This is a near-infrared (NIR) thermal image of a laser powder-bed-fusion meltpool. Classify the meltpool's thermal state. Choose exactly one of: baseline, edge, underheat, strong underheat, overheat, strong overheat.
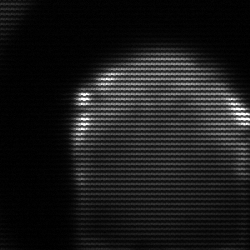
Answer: edge